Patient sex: M
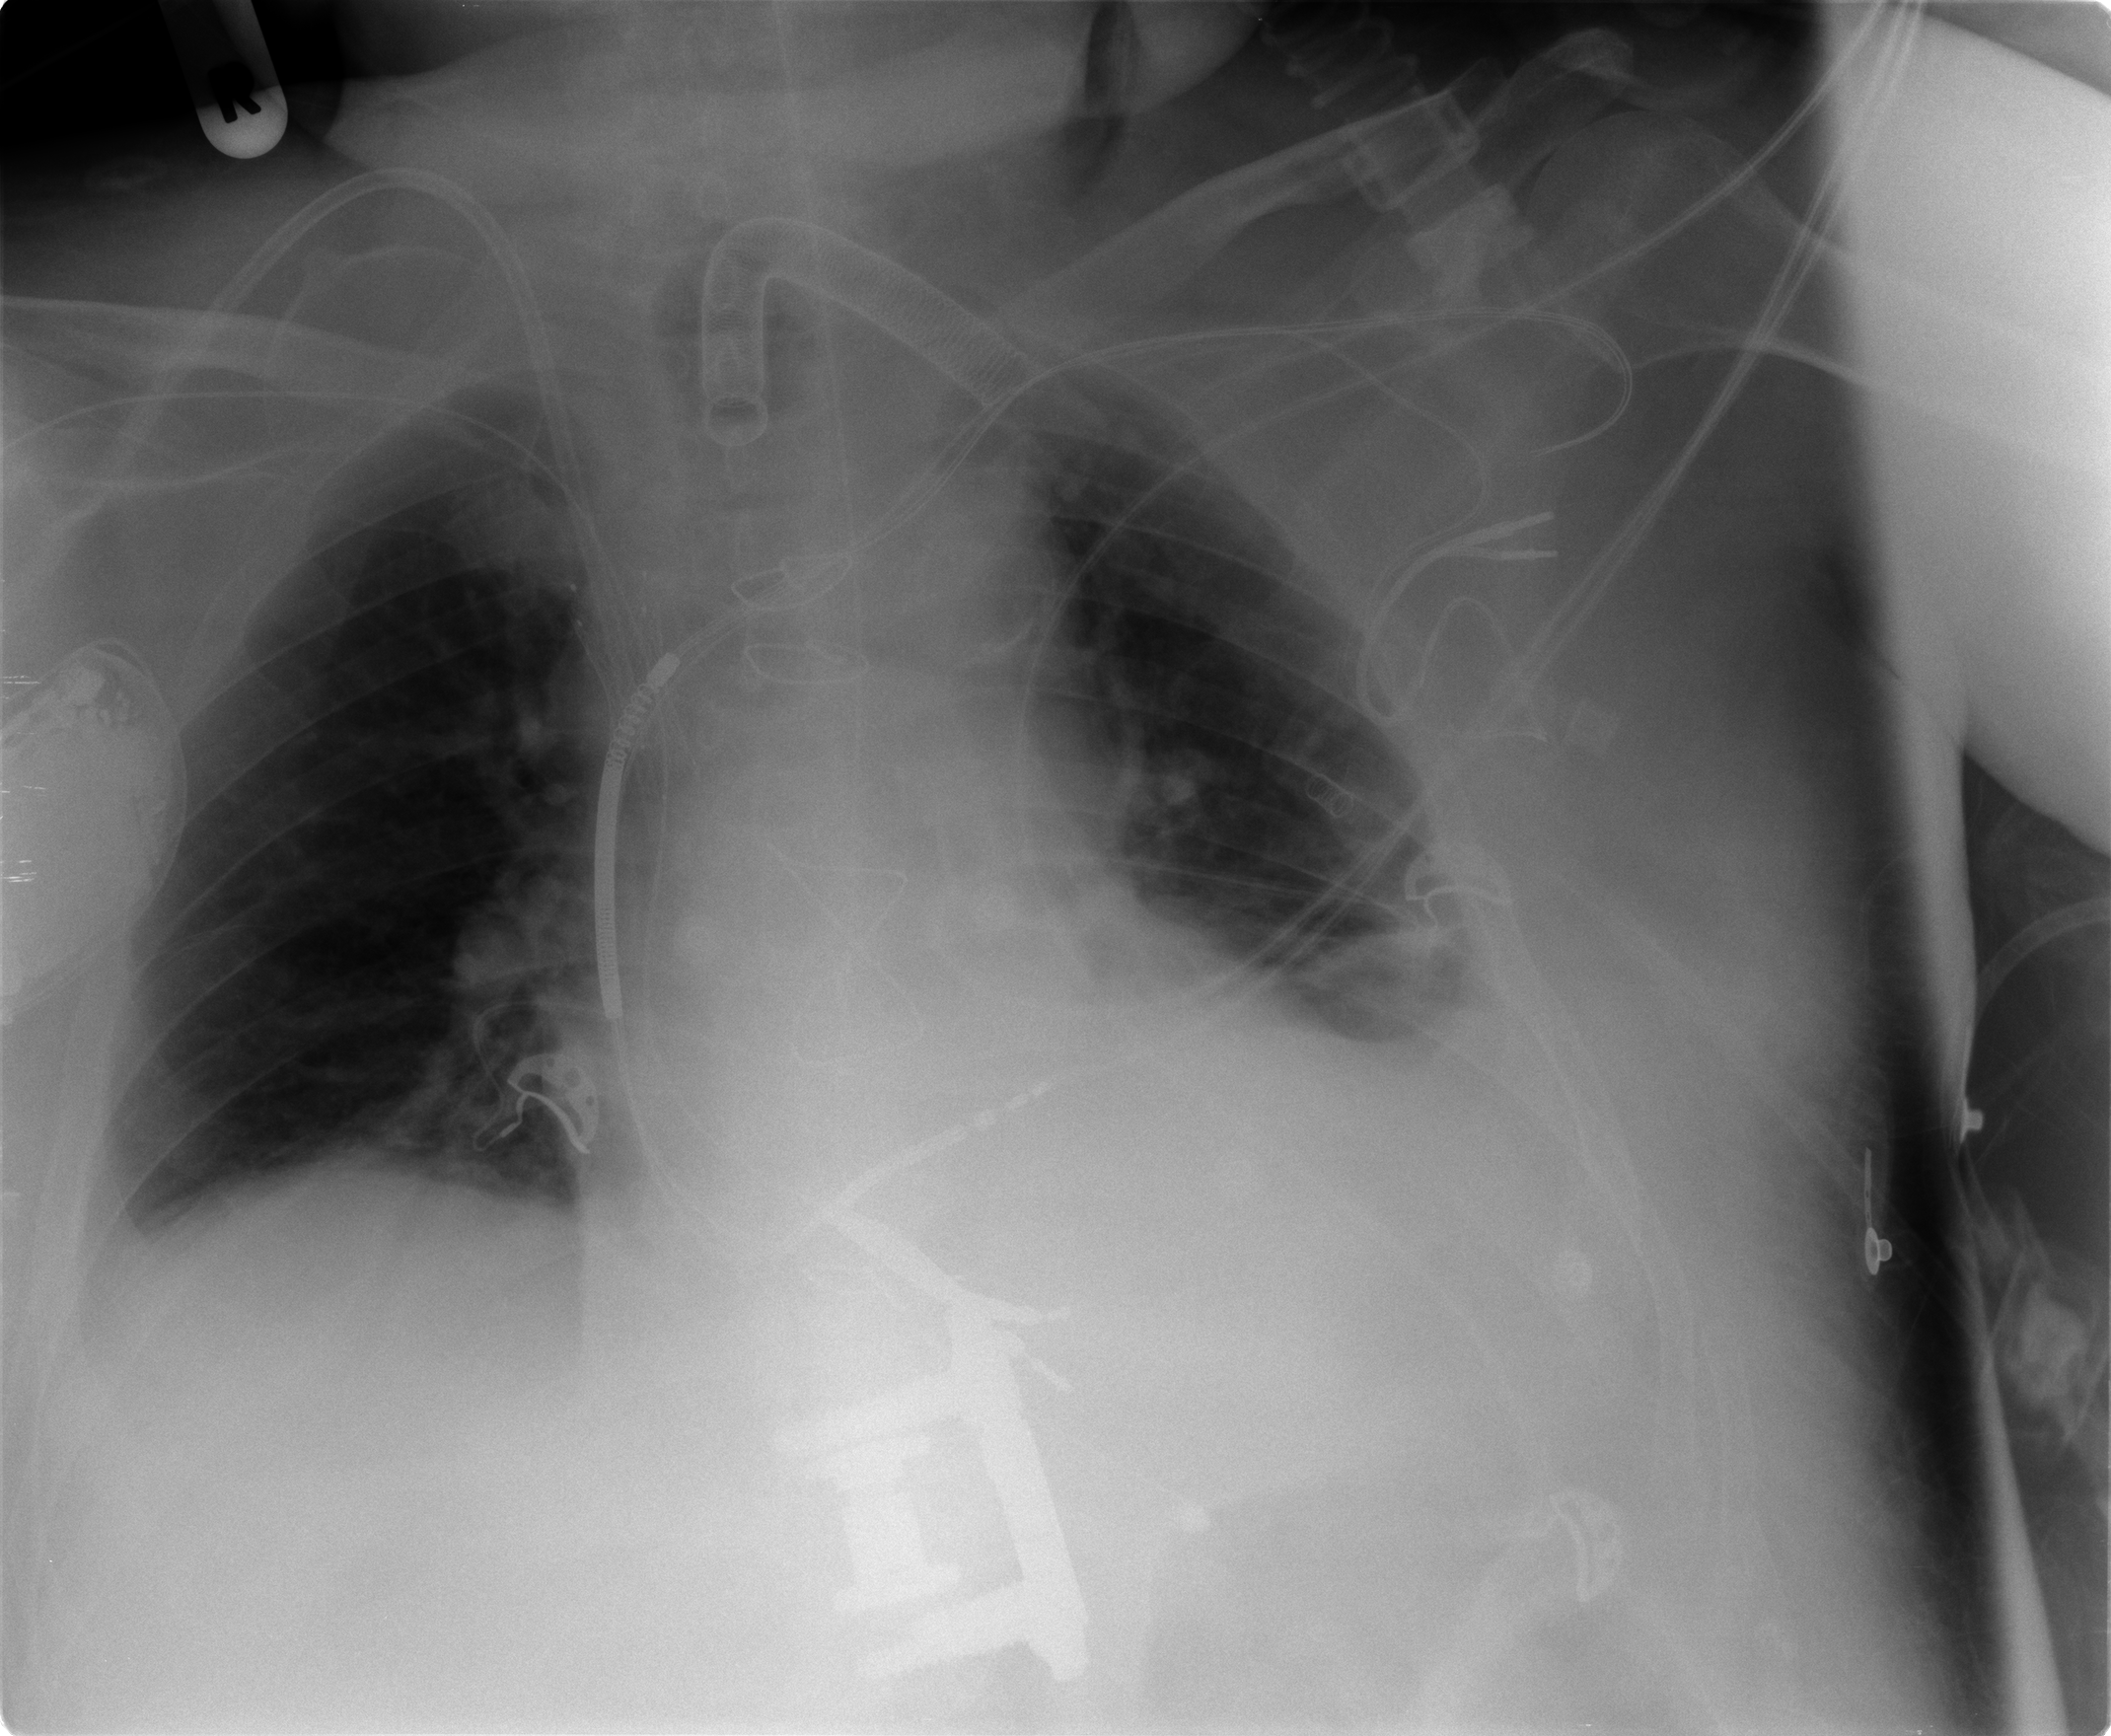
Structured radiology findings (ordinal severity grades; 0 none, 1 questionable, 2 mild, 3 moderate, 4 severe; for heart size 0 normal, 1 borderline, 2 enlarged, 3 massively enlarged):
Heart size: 2
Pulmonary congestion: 1
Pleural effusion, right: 2
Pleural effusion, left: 2
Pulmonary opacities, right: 0
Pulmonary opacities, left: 2
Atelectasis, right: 2
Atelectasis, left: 2